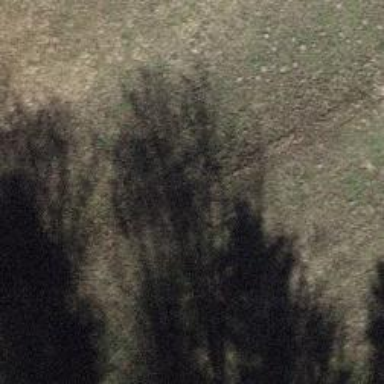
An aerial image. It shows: Grass path.